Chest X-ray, AP view. Patient: 32 years old, sex M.
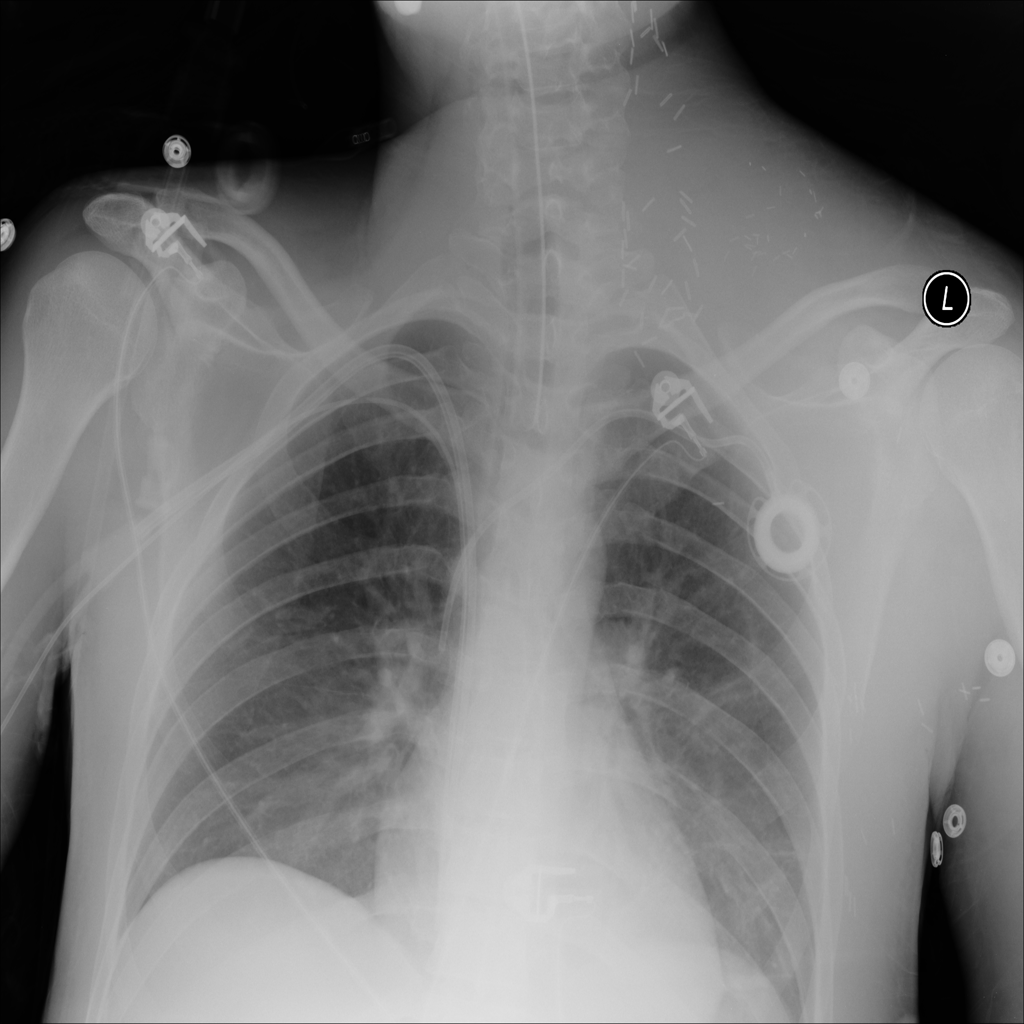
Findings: Atelectasis